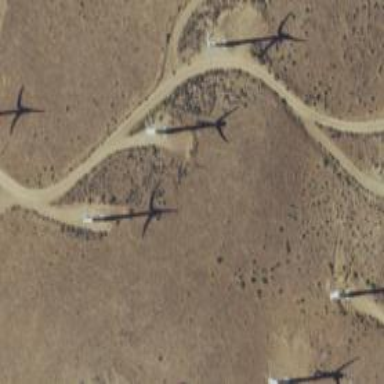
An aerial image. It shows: Wind generator using wind turbines of horizontal axis.